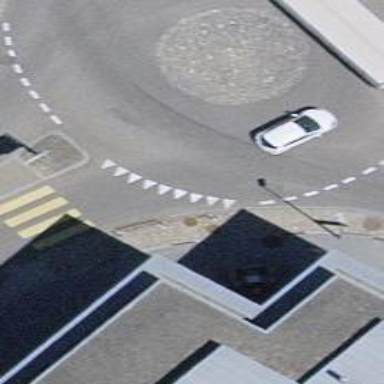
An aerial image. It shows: Secondary road with asphalt surface leading to roundabout.